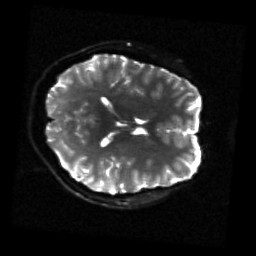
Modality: sbref
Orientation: axial
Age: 23
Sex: female
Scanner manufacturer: siemens
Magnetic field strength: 3 T
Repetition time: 3.23 s
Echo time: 0.0892 s